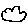
Label: cloud